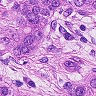
Metastatic tissue present: yes